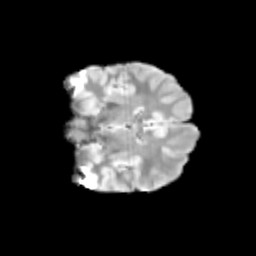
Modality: T2w
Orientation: coronal
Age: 11
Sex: male
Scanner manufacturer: siemens
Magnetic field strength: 3 T
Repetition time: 3.8 s
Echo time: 0.07 s